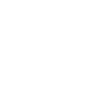
Label: not_dusty